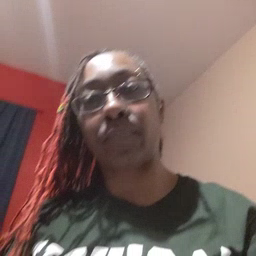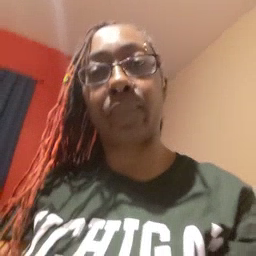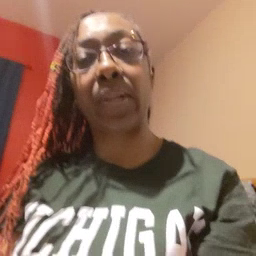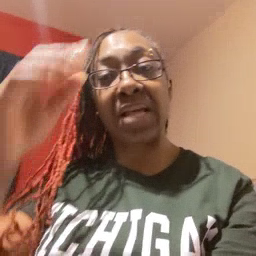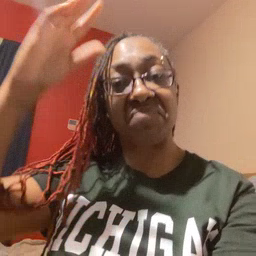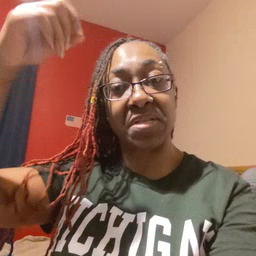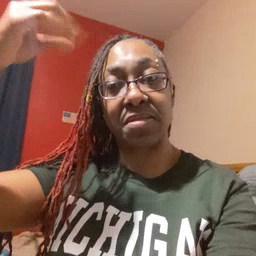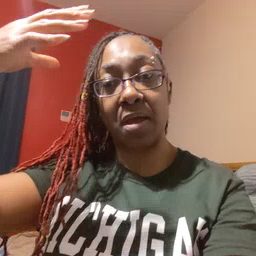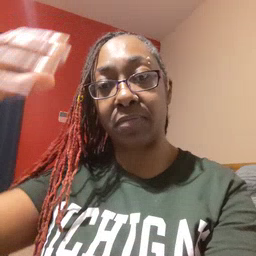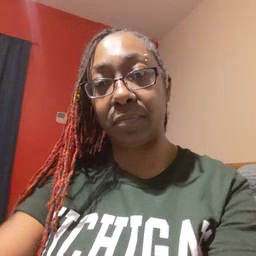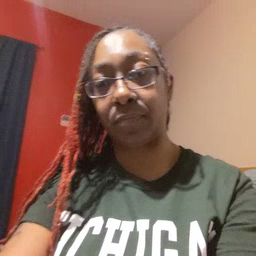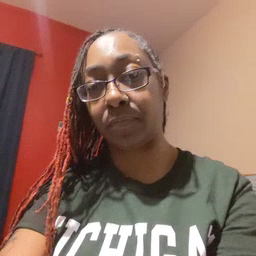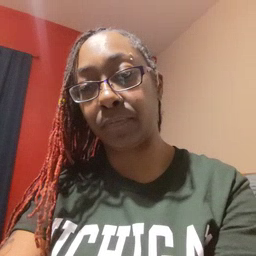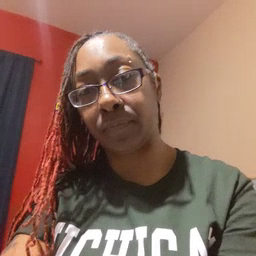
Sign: sun